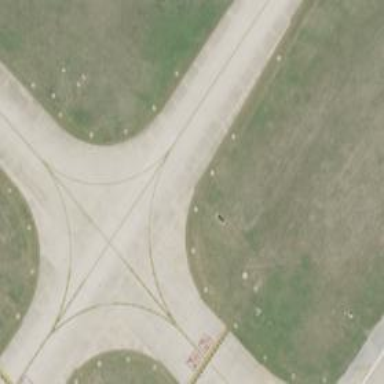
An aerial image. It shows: View of taxiway at the airport.